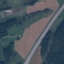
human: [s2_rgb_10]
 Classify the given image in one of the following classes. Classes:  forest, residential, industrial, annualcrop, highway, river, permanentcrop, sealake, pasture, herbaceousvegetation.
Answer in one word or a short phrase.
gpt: Highway